Aerial crown-view tile of a tropical tree (Barro Colorado Island, Panama), acquired 20250317:
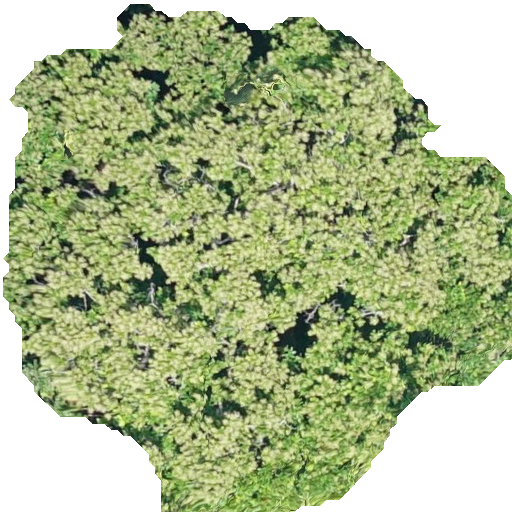
Species: Anacardium excelsum
GBIF accepted scientific name: Anacardium excelsum
Crown area: 296.125 m²